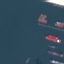
Land use / land cover class: SeaLake